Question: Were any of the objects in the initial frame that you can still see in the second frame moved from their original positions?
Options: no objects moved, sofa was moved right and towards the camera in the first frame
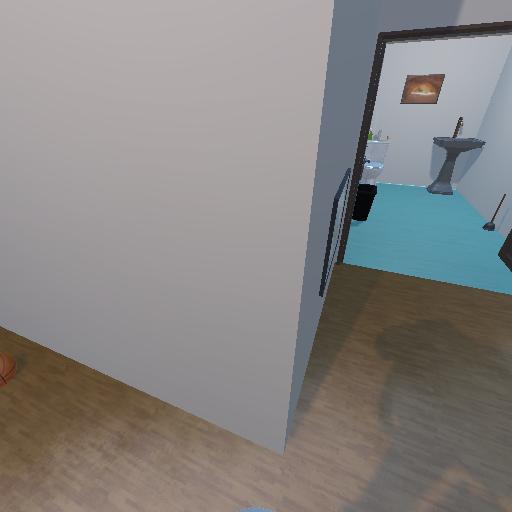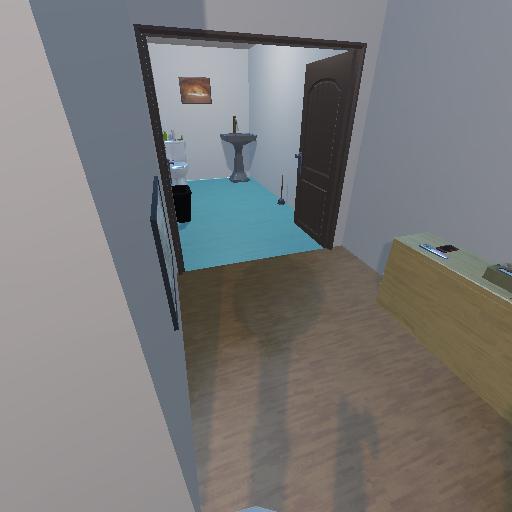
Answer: no objects moved